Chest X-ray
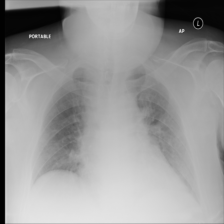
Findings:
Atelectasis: negative
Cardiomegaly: negative
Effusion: negative
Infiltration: negative
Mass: negative
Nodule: negative
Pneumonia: negative
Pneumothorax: negative
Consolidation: negative
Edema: negative
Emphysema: negative
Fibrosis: negative
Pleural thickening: negative
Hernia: negative